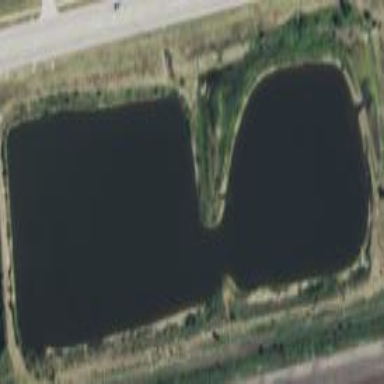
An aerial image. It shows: Pond with natural water.